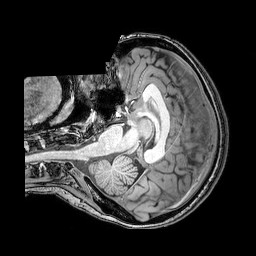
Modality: T1w
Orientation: axial
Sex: female
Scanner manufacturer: philips
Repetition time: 0.008108 s
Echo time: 0.00371 s